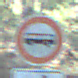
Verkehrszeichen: VerbotKraftomnibusse
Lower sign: RichtungsangabeDurchPfeile5
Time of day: MorningAfternoon
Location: Outdoor (Nature)
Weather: Clear
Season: NotSpecified
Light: Natural